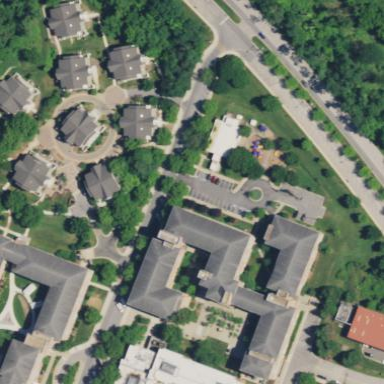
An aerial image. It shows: Dormitory building.